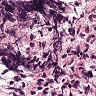
Metastatic tissue present: no